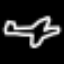
Label: airplane